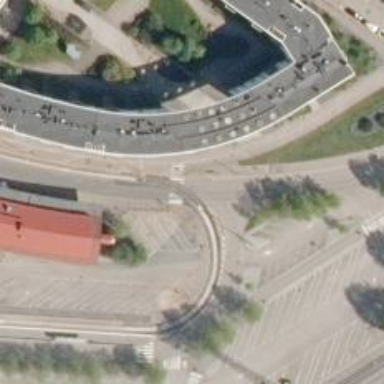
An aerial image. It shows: Secondary road with asphalt surface and embedded tram rails.